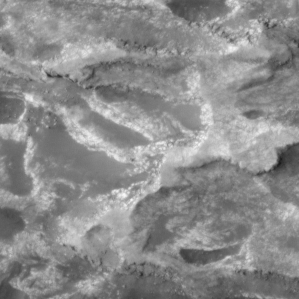
Label: non_frost